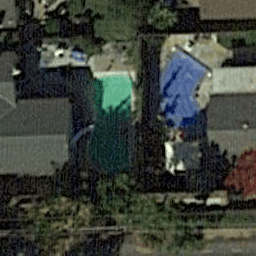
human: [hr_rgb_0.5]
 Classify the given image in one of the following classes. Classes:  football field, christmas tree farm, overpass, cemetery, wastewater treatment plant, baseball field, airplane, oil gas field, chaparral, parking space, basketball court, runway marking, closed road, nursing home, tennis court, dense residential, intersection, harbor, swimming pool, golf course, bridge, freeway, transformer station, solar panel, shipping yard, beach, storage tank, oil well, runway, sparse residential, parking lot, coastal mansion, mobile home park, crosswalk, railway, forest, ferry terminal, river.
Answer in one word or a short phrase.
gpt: swimming pool